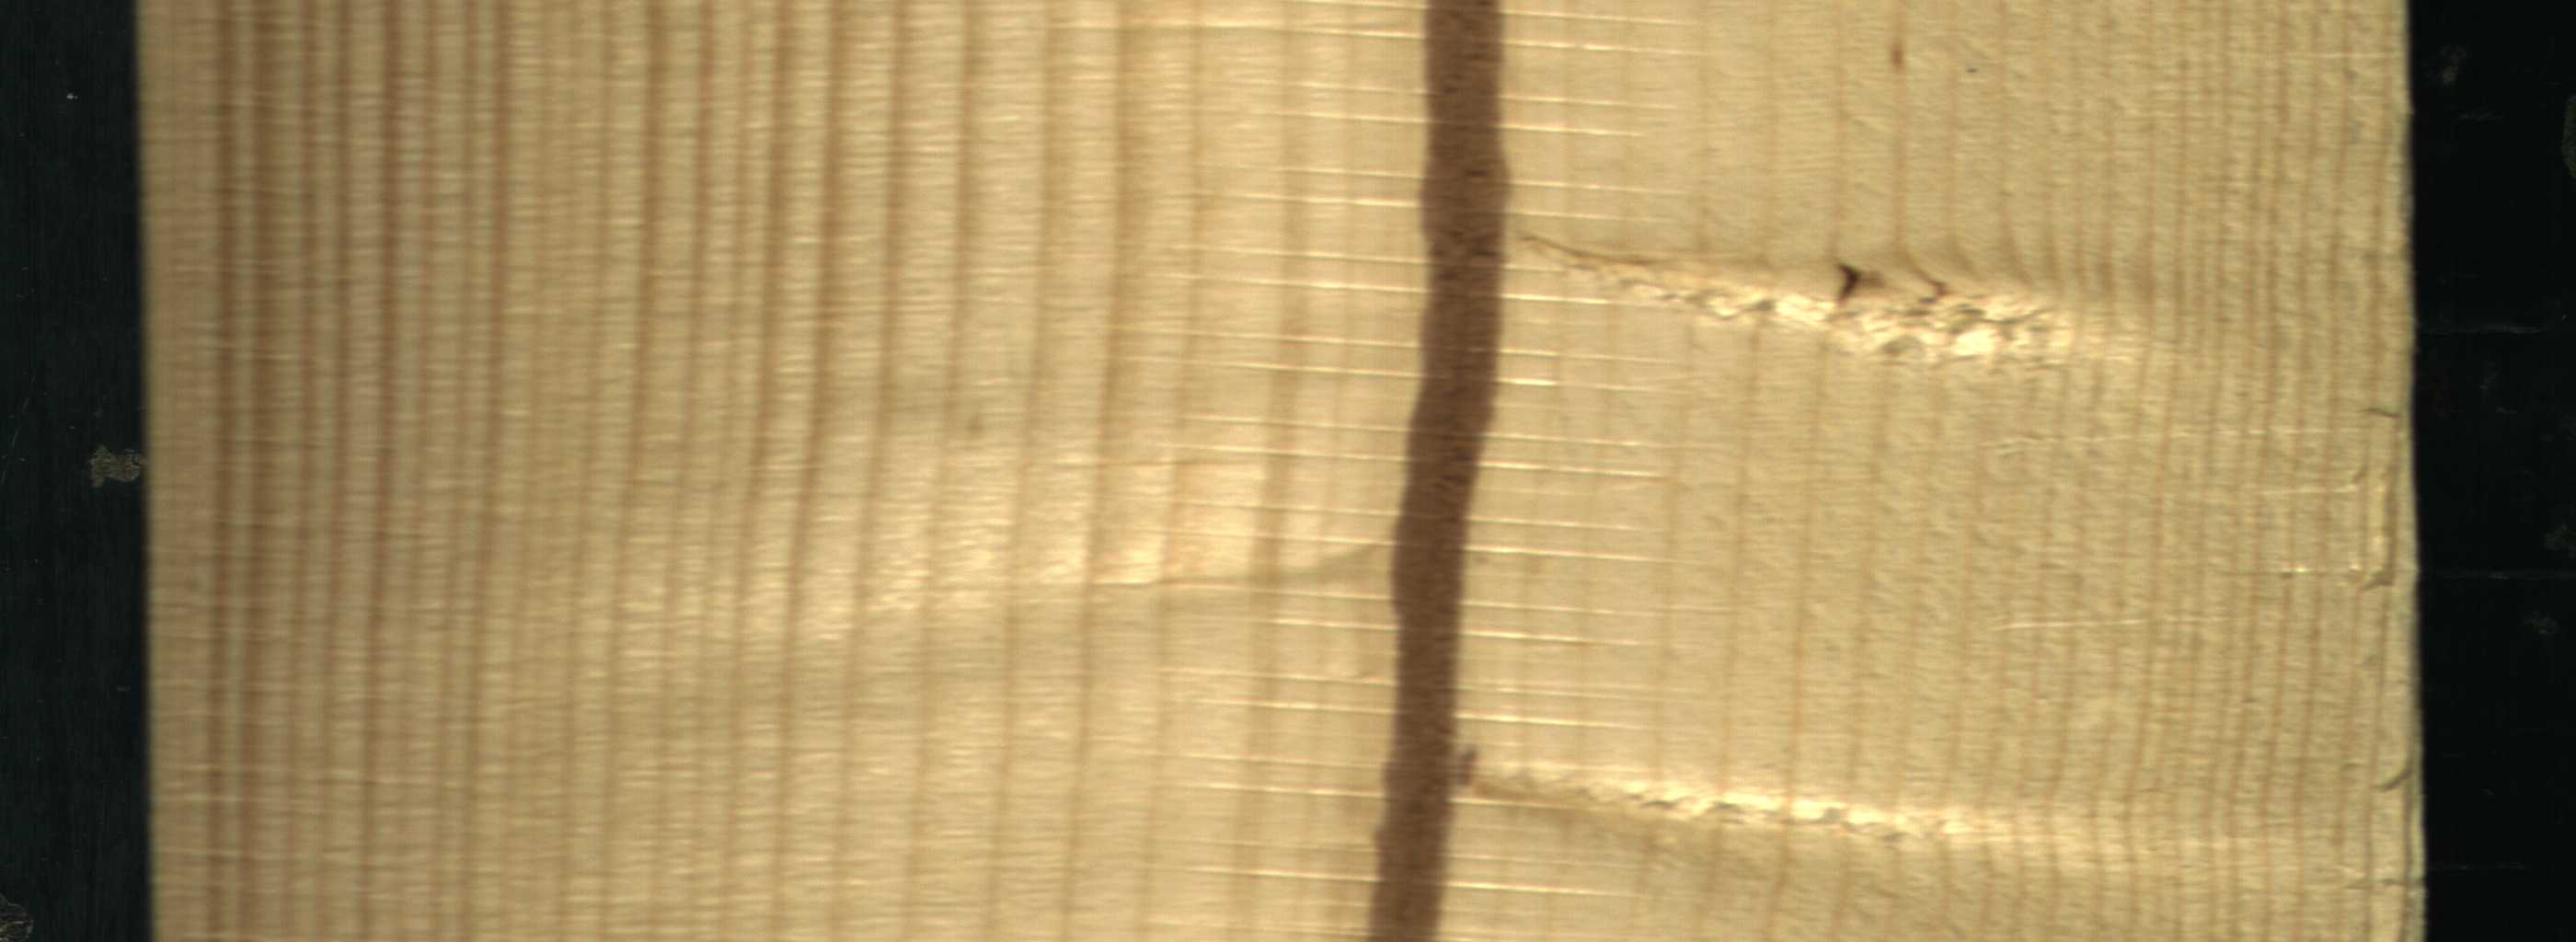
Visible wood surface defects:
Marrow
resin